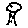
Label: tree